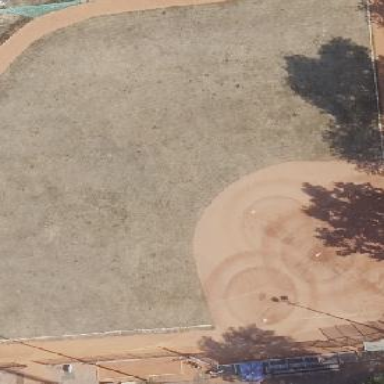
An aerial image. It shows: Softball field used for baseball.